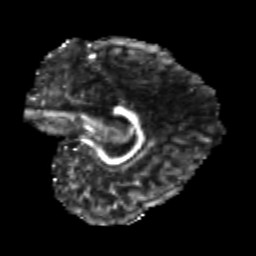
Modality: FA
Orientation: sagittal
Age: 19
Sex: female
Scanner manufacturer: siemens
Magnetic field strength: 3 T
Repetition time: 3.5 s
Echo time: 0.104 s